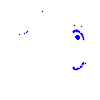
Particle: electron